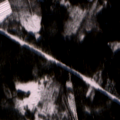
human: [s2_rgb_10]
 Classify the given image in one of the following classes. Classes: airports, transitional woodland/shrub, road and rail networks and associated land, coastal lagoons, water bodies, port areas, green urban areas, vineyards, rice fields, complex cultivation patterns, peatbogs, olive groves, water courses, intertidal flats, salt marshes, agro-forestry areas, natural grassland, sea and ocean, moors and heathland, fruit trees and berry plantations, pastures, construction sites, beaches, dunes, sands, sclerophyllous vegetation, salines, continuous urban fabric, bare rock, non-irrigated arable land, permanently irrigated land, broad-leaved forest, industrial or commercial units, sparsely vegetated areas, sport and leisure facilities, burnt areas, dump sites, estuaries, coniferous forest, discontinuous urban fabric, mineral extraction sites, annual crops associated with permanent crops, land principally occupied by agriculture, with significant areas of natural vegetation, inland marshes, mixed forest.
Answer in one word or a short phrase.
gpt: coniferous forest, mixed forest, transitional woodland/shrub